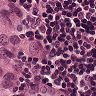
Metastatic tissue present: yes